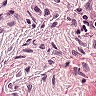
Metastatic tissue present: no